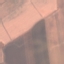
Land use / land cover: AnnualCrop